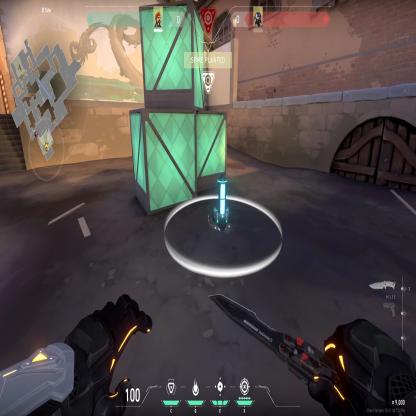
Label: planted spike